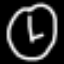
Label: clock